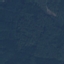
Label: Forest